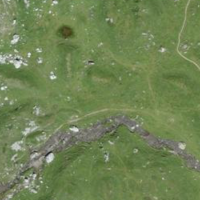
EUNIS habitat code: 23
Species observed at this site:
Linum alpinum
Traunsteinera globosa
Dactylorhiza maculata